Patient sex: M
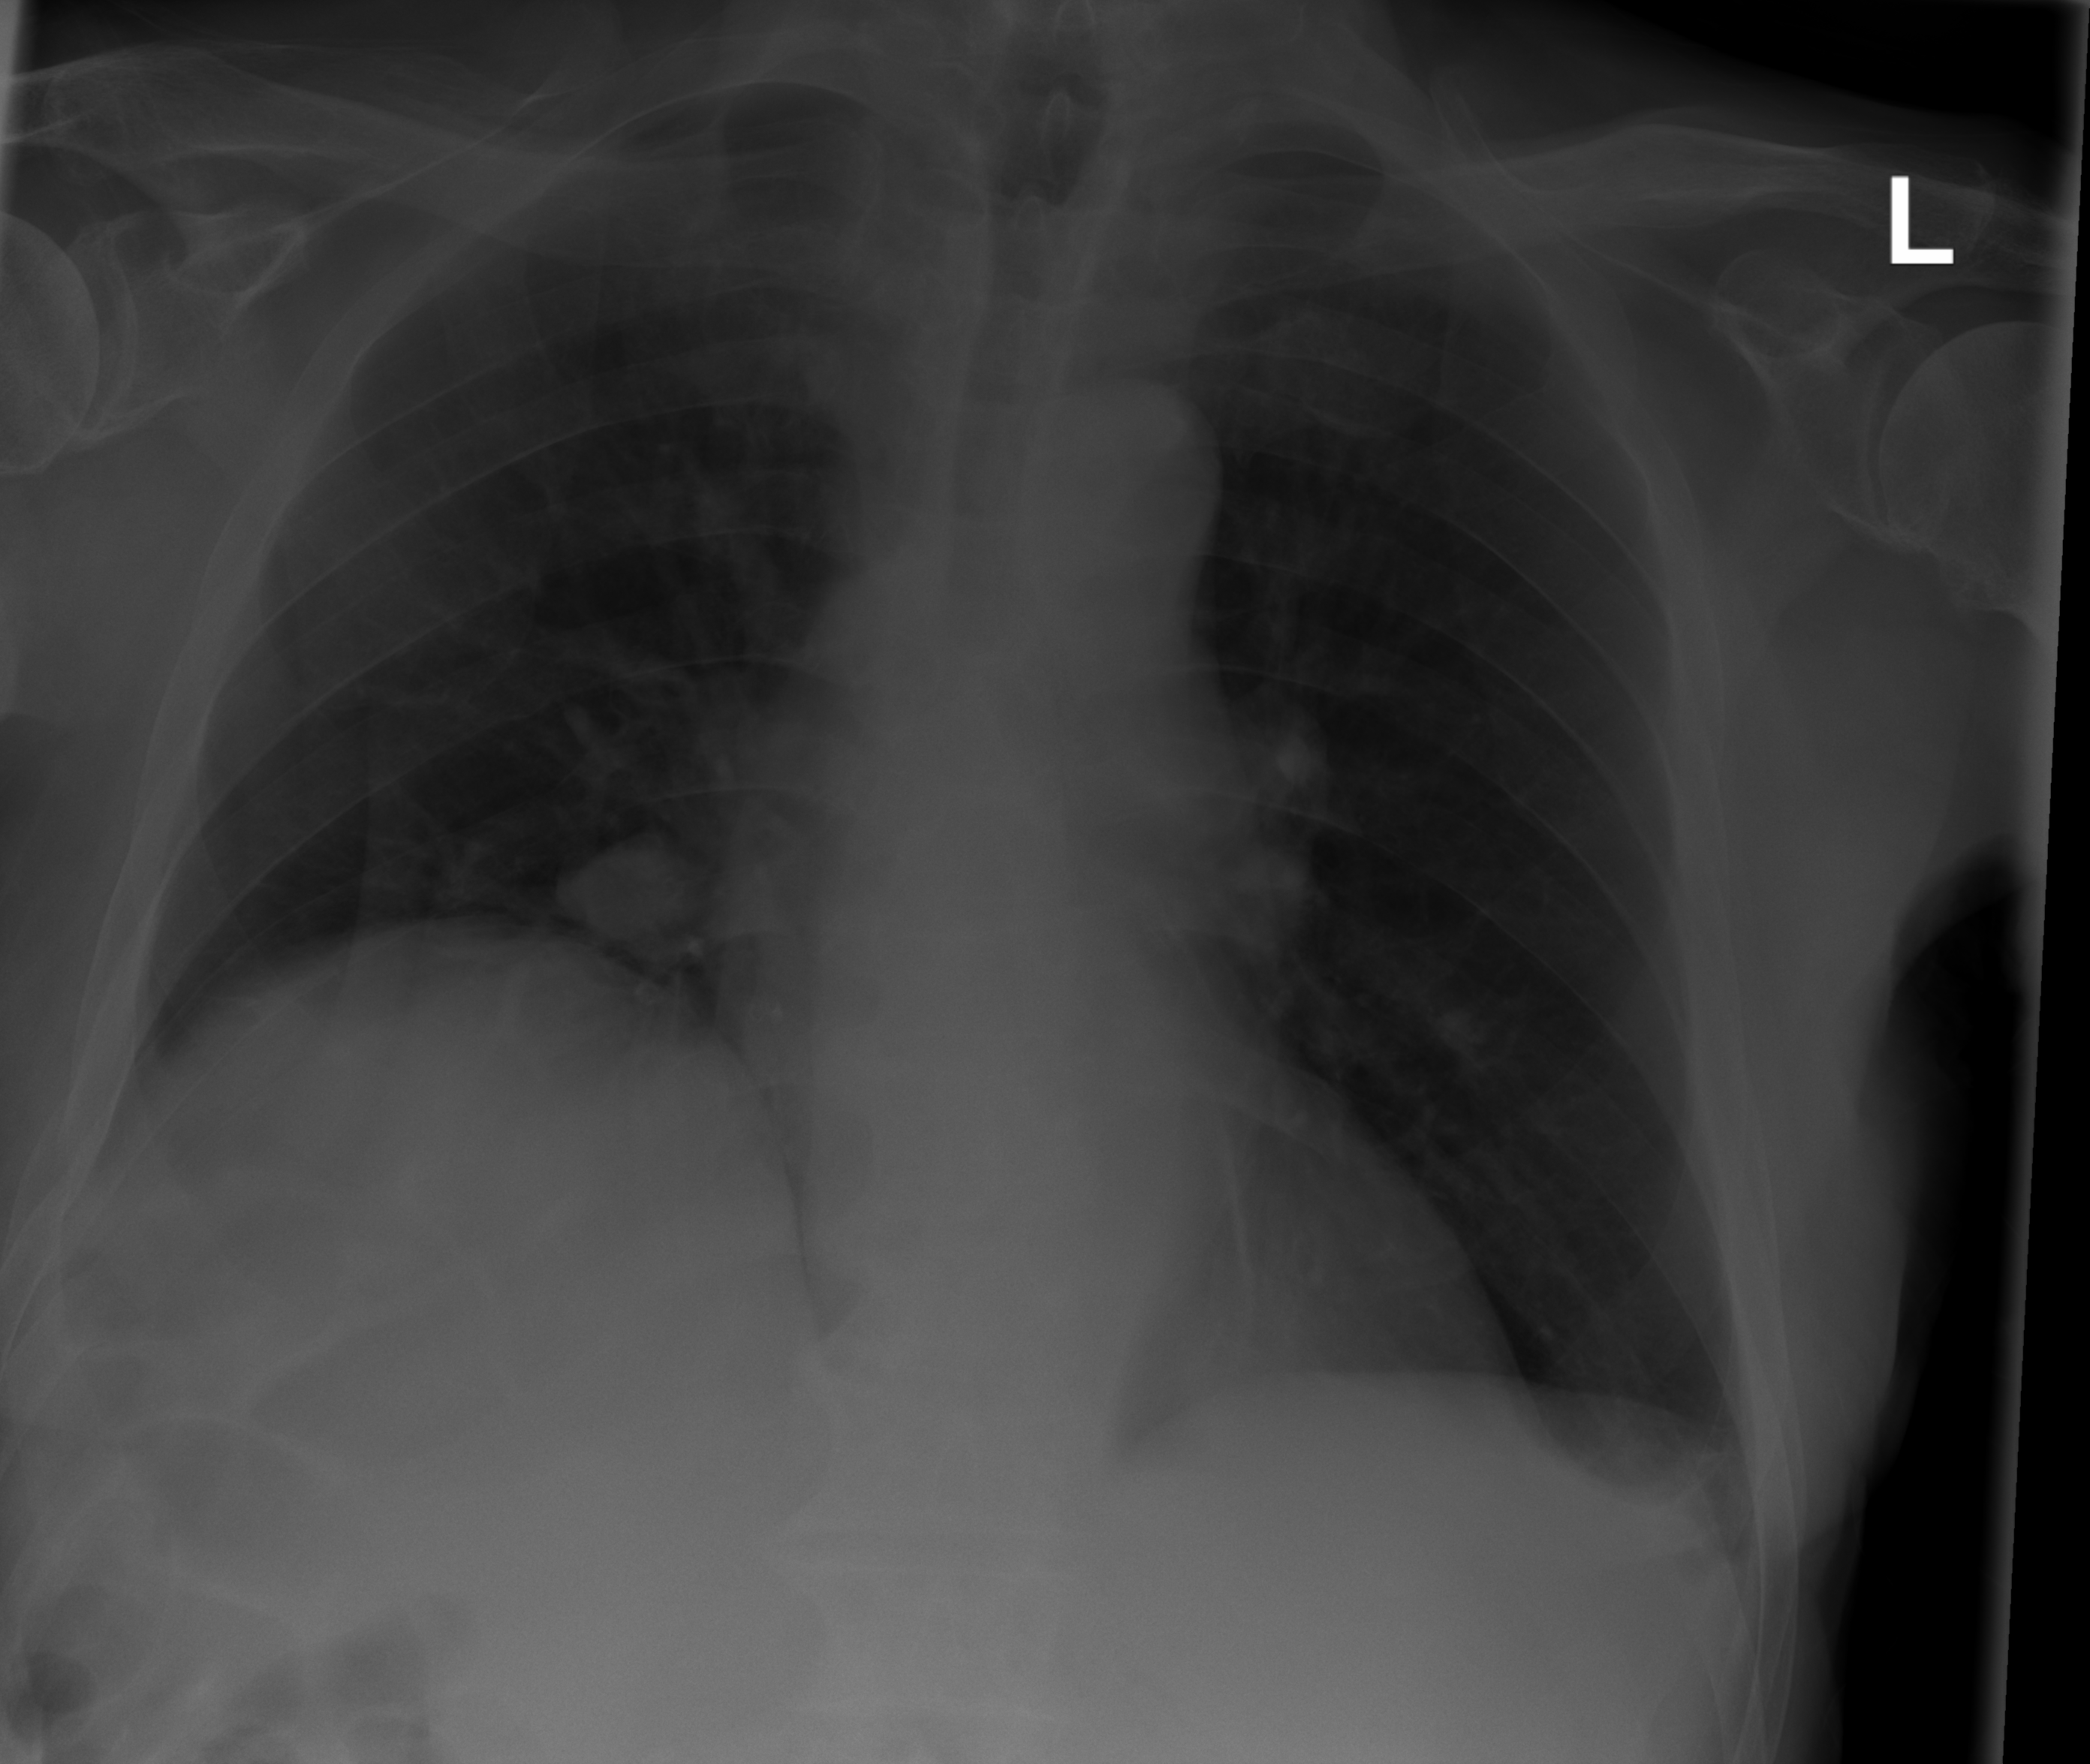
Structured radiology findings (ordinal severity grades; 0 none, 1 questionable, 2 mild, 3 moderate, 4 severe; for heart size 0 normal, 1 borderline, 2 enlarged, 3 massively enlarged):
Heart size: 0
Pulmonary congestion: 0
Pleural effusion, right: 0
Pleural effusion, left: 0
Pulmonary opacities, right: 0
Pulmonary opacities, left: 0
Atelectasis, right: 2
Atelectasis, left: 2